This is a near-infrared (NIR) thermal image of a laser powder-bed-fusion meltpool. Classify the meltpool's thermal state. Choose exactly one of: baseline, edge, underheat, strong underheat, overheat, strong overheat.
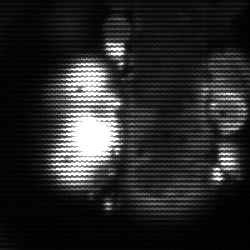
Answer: strong underheat